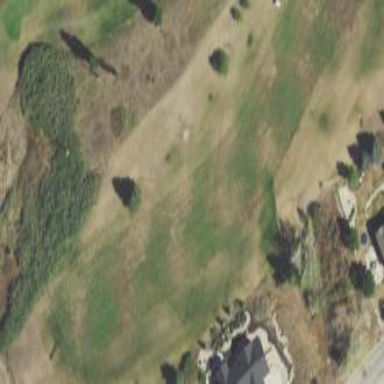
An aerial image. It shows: Mowed grass area used as golf fairway.